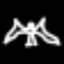
Label: angel